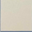
Piece: xx